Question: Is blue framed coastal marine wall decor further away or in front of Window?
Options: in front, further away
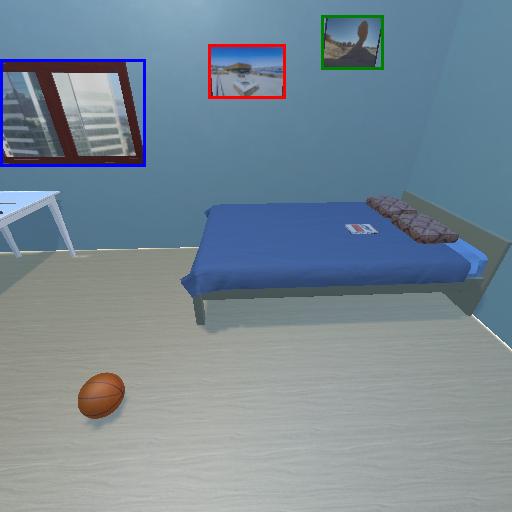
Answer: in front